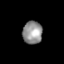
Tissue: skin
Cell type: Epithelial cells
Senescence score: 0.253
Nuclear area (px): 438
Mean DAPI intensity: 146.833